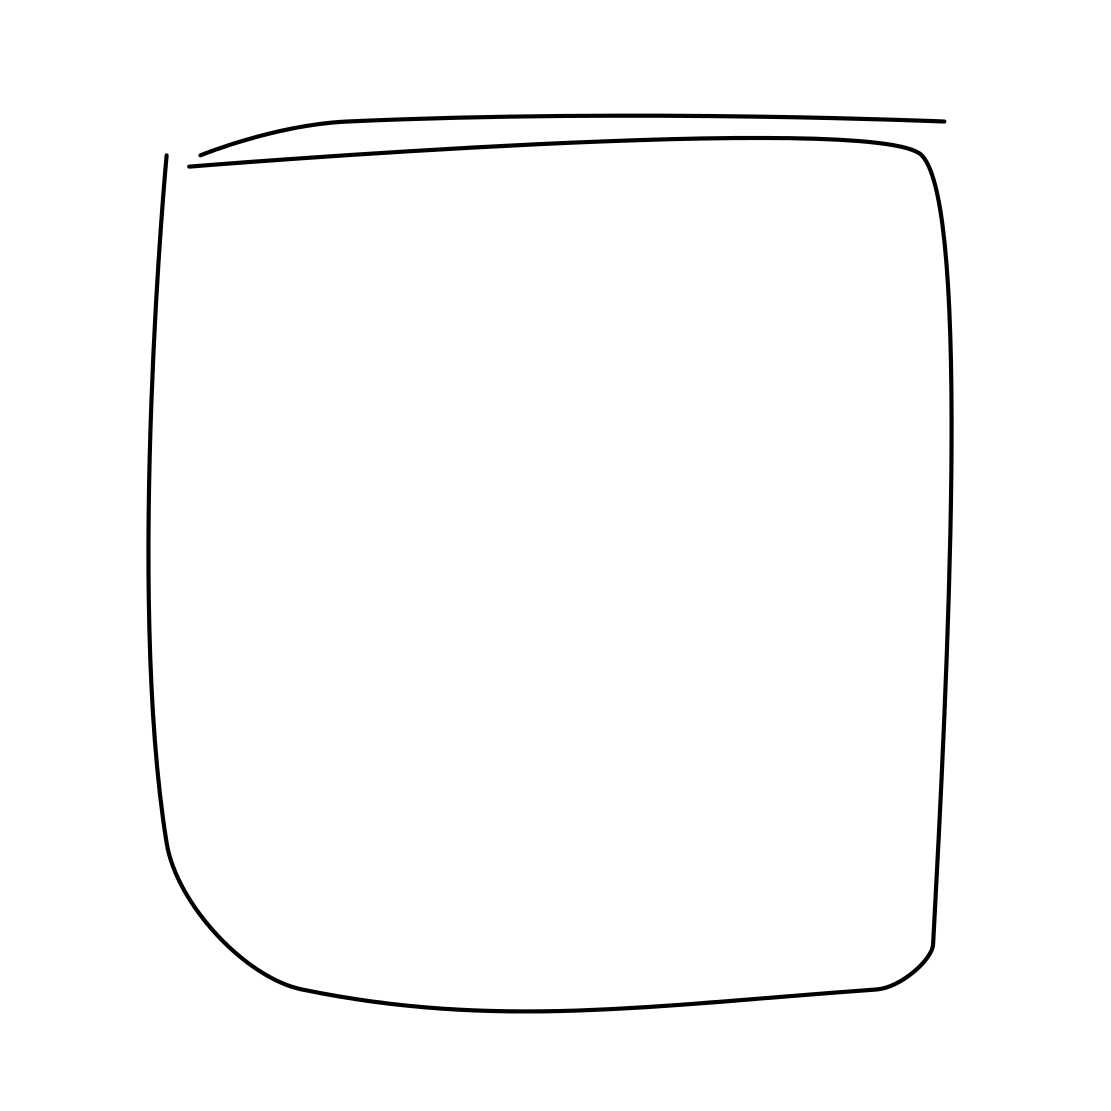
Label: cup